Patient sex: F
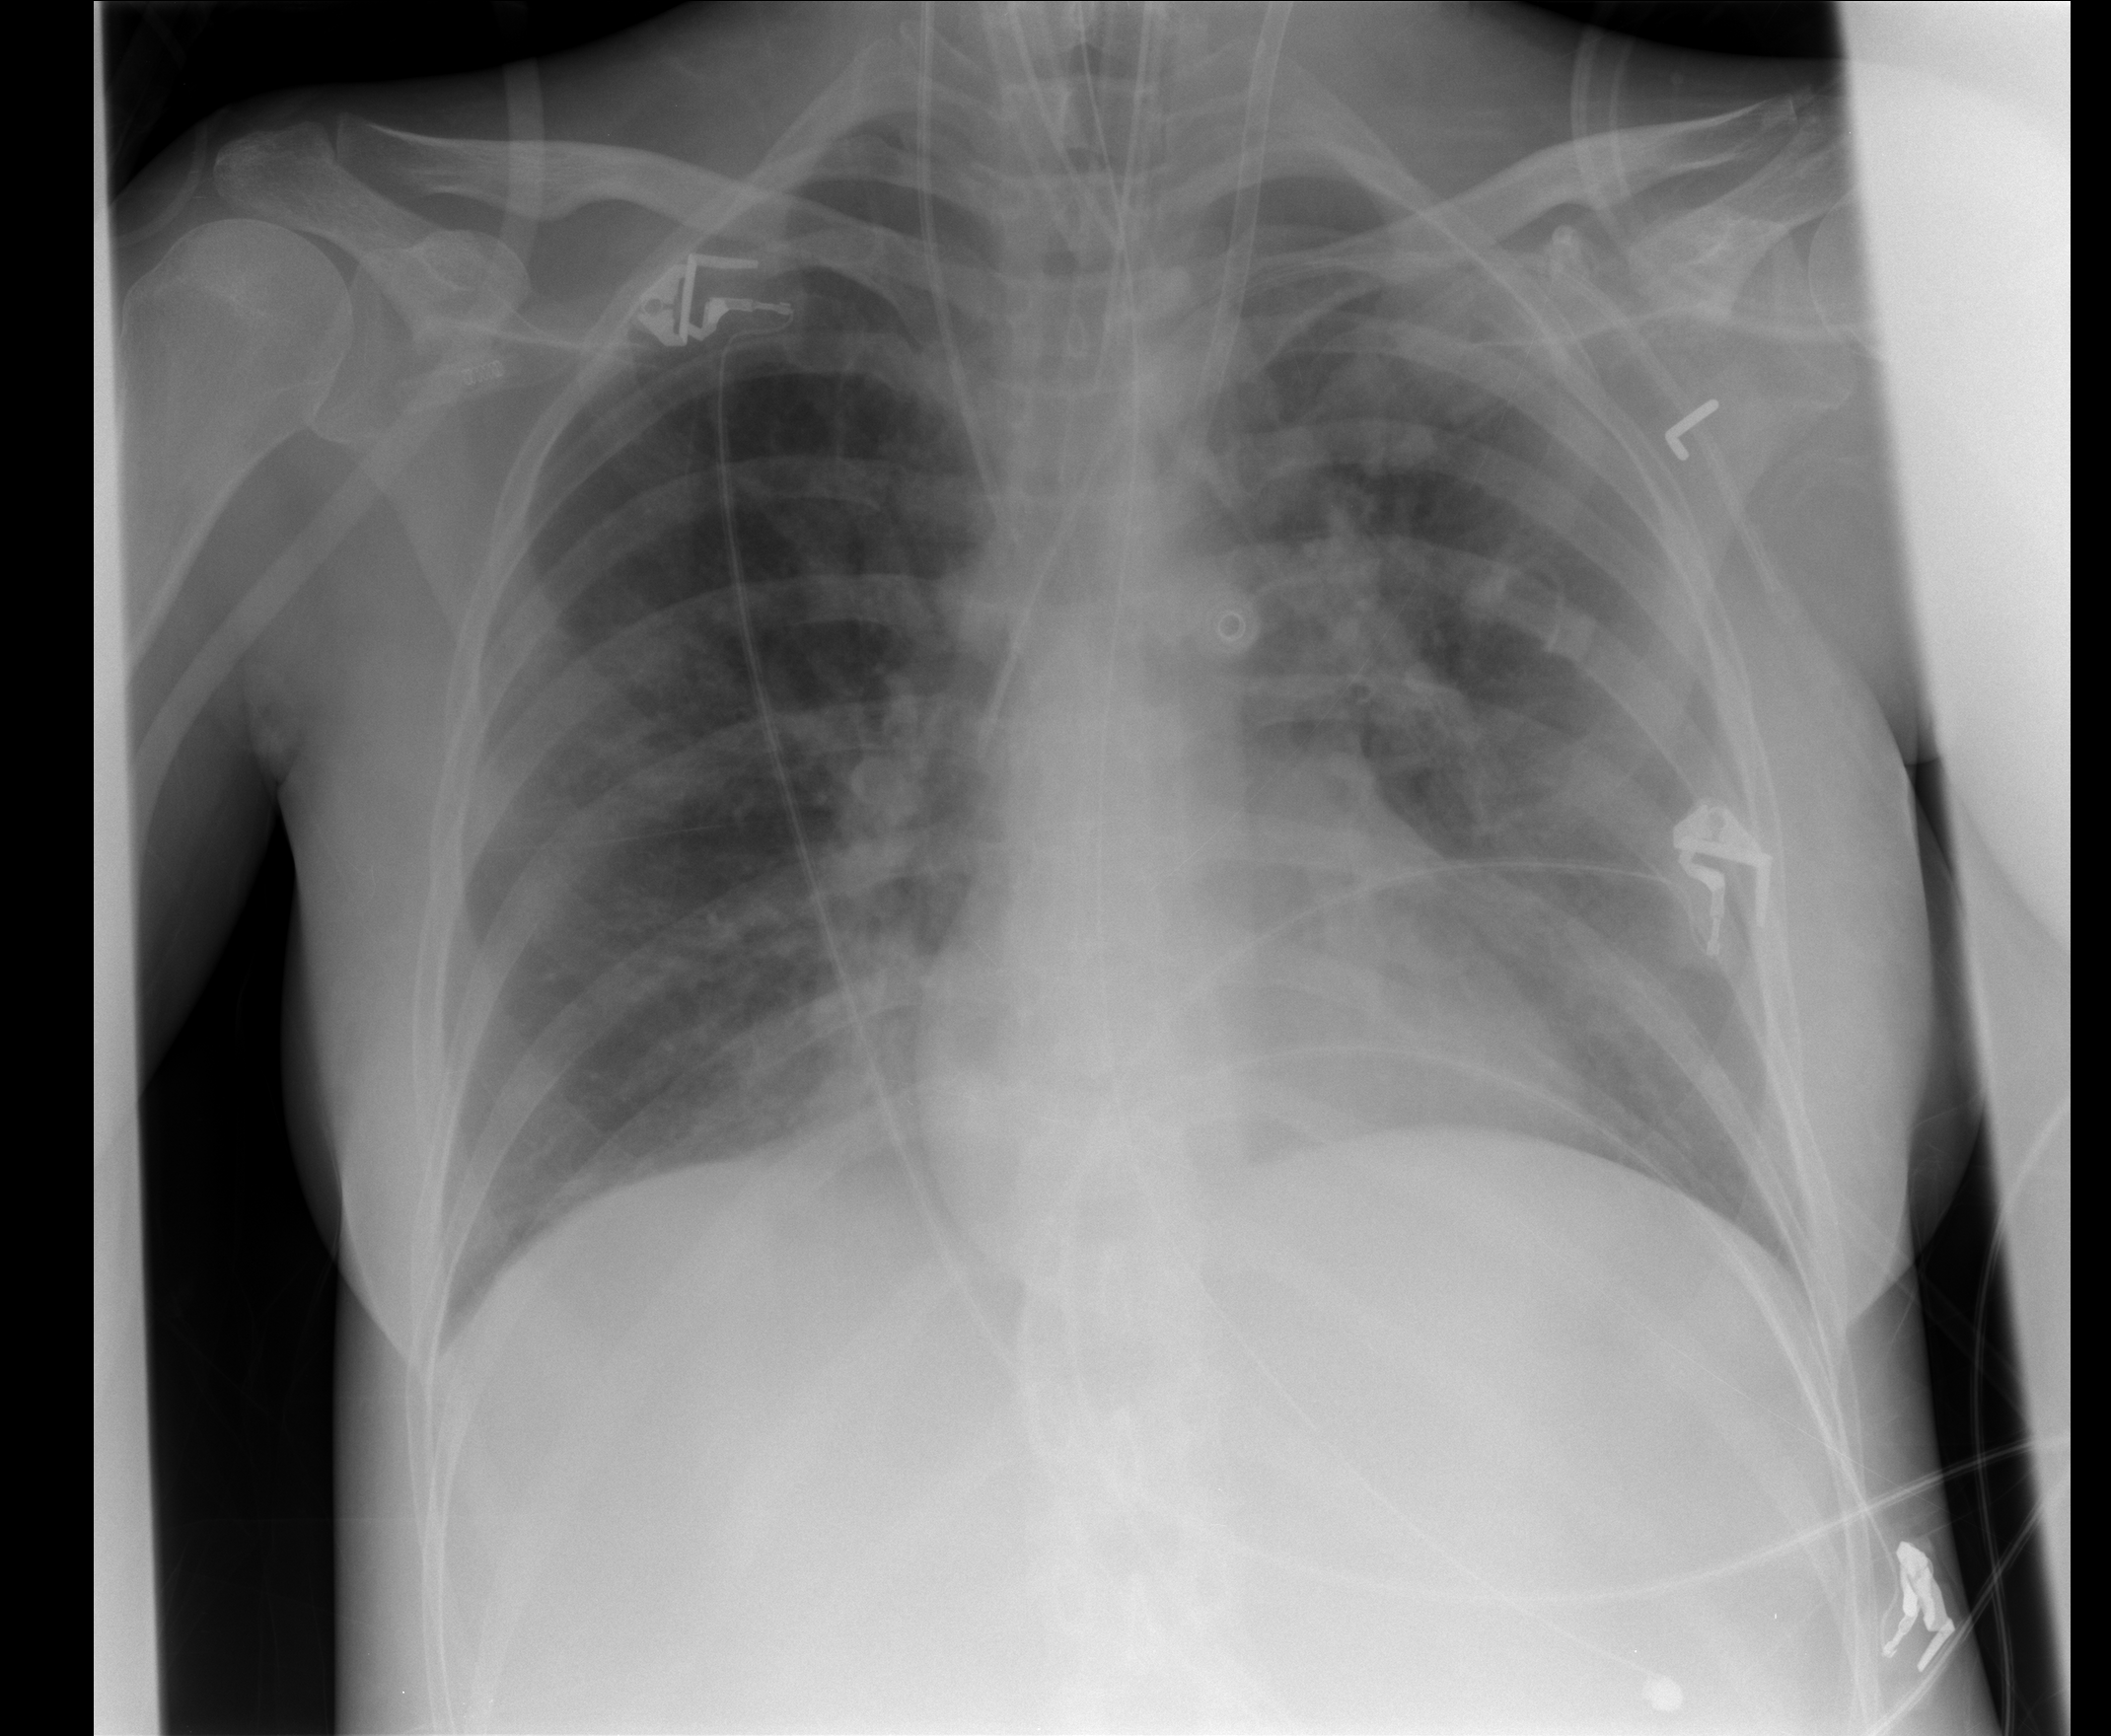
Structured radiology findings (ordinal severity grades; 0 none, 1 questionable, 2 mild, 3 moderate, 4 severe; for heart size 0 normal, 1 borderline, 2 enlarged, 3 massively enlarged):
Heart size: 0
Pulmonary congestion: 0
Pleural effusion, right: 0
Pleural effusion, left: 0
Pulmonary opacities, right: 2
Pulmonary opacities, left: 2
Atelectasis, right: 0
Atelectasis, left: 0